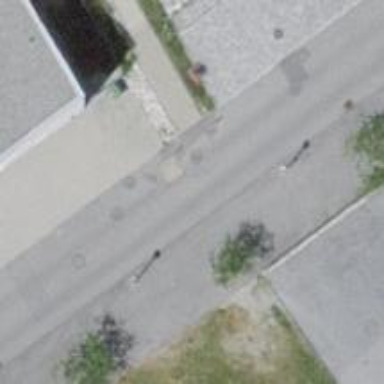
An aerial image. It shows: Set of steps on the road.